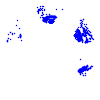
Particle: proton